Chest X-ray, AP view. Patient: 58 years old, sex M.
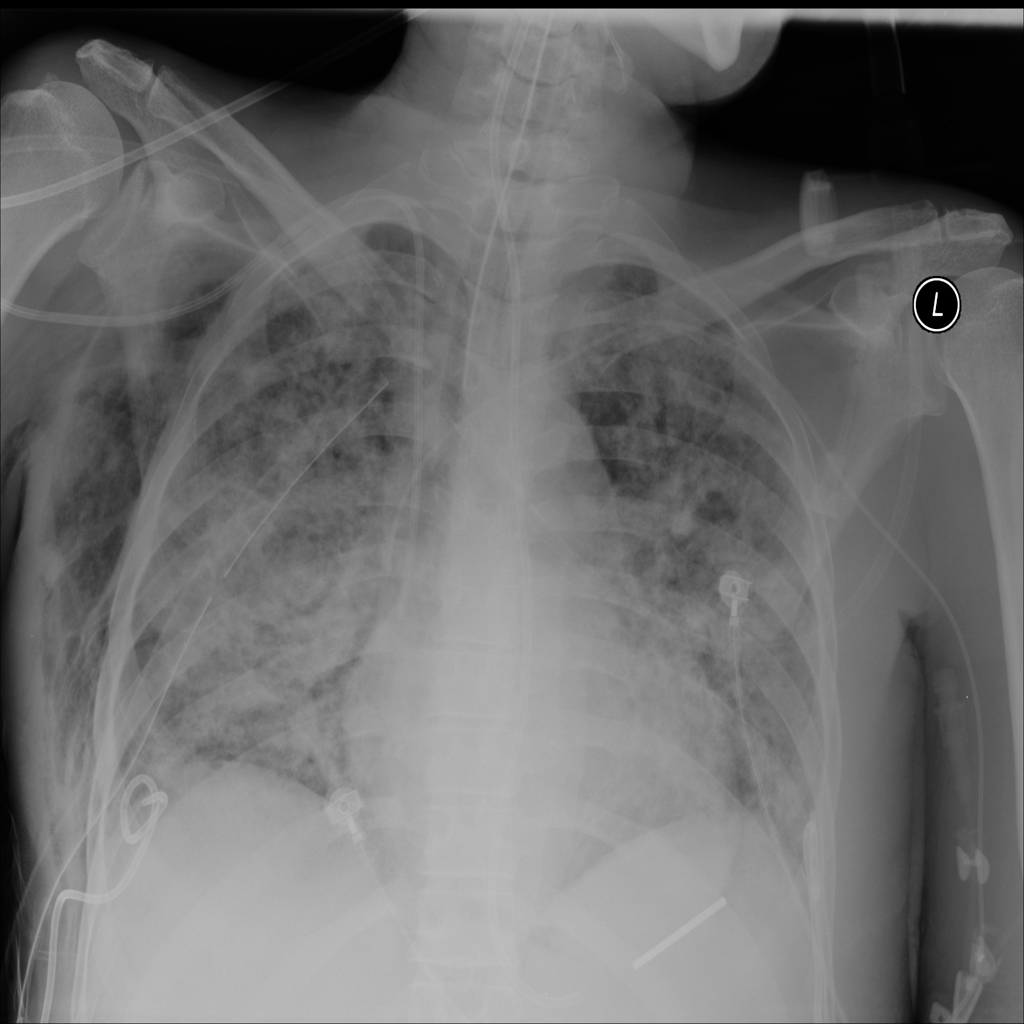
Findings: Infiltration, Pneumothorax